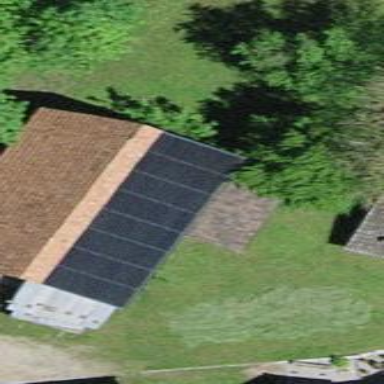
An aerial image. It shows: Small solar photovoltaic panel generator is producing electricity.